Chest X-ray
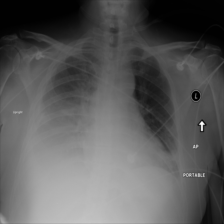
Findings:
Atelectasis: positive
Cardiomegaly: negative
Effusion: positive
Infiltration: positive
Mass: negative
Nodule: negative
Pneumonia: negative
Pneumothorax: negative
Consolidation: negative
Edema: negative
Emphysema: negative
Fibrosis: negative
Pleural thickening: negative
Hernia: negative